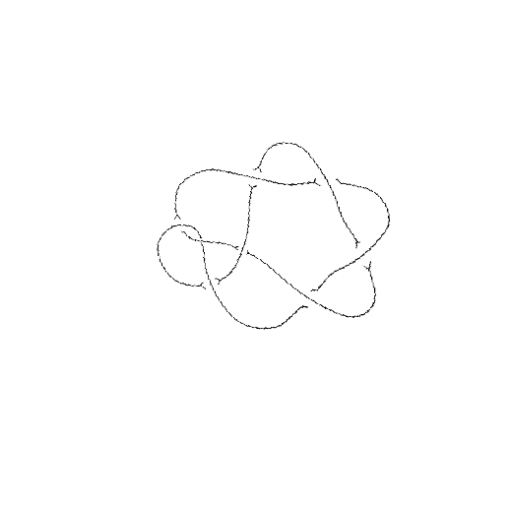
Crossing number: 8